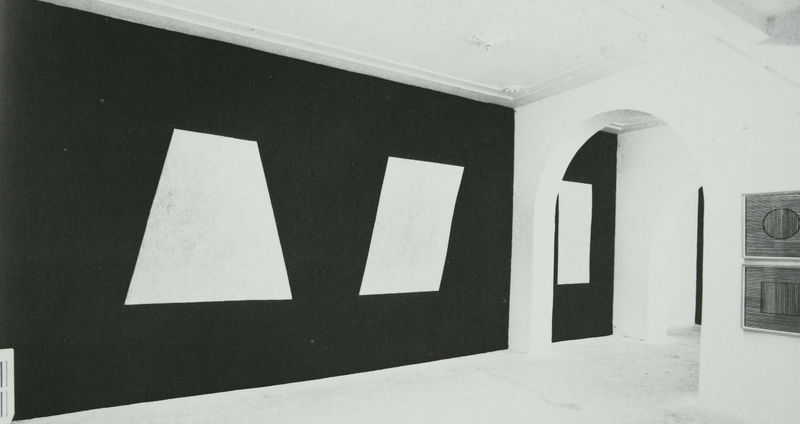
Titel: Installation Ugo Ferranti Gallerie, Rom - On black walls seven white geometric figures (I)
Künstler: Sol Lewitt
Schlagwörter: weiß, raum, schwarz, zimmer, wand, boden, decke, bilder, bogen, modern, formen, rundbogen, stuck, durchgang, fussboden, eingang, rechteck, geometrisch, museum, geometrie, lewitt, viereck, objekte, trapez, parallelogramm, paralleogram